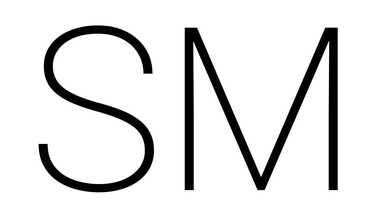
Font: Roboto_ExtraLight